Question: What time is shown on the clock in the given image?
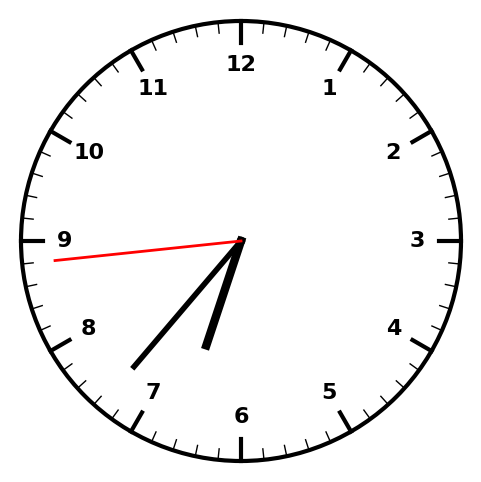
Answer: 06:36:44